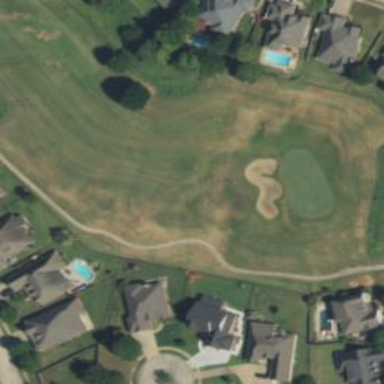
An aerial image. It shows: Path for both roads and golfers.